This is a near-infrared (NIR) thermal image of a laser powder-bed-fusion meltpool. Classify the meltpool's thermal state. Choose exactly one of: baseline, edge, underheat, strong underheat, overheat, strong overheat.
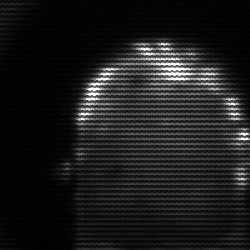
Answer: baseline